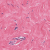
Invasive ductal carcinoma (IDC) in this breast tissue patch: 0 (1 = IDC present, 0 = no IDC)